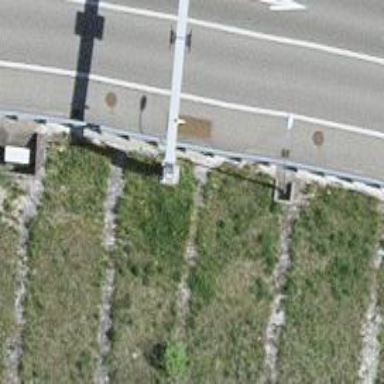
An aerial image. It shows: Gantry structure.